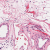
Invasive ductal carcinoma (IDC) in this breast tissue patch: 1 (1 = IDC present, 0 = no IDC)